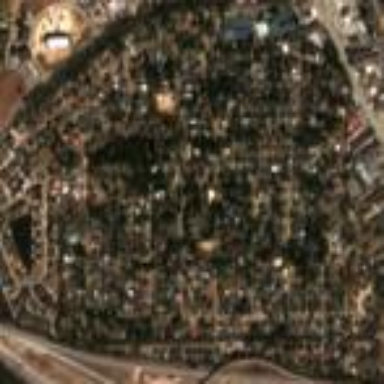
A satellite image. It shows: Residential area composed of single-family homes.